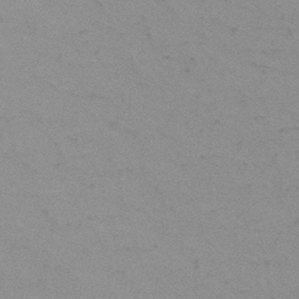
Label: frost